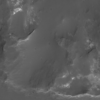
Label: not_dusty